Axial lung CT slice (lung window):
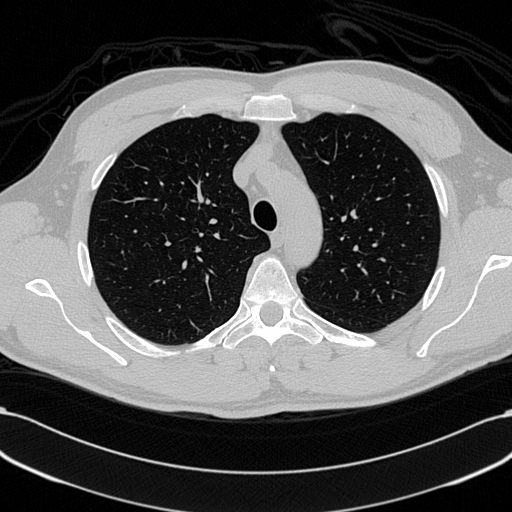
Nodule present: no